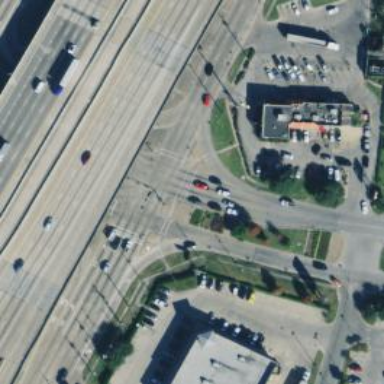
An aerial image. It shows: Secondary link road with asphalt surface.